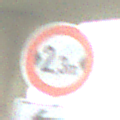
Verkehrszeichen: TatsaechlicheBreite2Komma3
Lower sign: RichtungsangabeDurchPfeile2
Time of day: SunriseSunset
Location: Outdoor (Suburban)
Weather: PartlyCloudy
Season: NotSpecified
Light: Natural